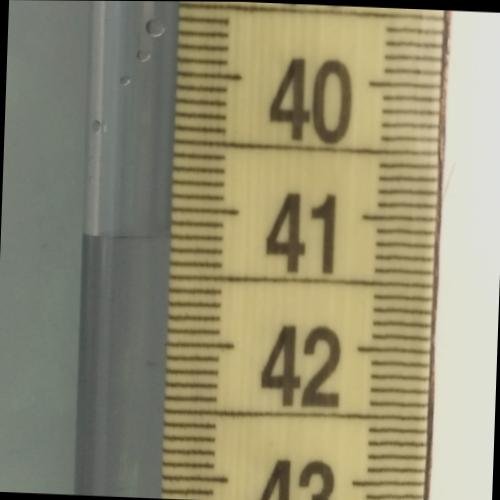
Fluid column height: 41.2 cm